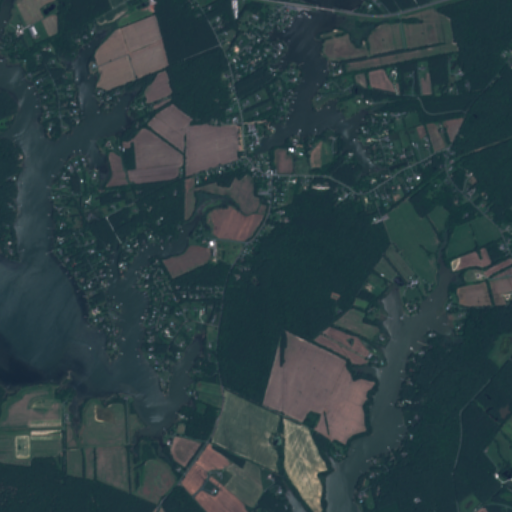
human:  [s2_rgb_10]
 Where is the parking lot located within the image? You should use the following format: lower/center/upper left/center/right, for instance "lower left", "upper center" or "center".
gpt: The parking lot is located in the upper center of the image.
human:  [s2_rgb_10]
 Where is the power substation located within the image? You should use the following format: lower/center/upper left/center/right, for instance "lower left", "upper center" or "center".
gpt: The power substation is located in the center right of the image.
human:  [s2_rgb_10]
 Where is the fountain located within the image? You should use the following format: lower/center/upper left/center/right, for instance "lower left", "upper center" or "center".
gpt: The fountain is located in the upper left of the image.
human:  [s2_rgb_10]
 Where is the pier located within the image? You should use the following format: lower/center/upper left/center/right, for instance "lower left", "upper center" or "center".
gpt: The pier is located in the upper left of the image.
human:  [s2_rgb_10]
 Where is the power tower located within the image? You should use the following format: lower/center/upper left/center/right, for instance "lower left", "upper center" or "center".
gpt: There is no power tower in the image.